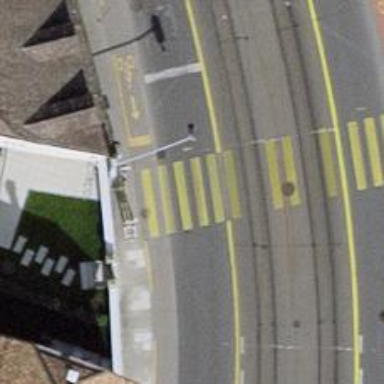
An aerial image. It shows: Crossing with traffic signals.